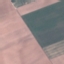
Land use / land cover: AnnualCrop